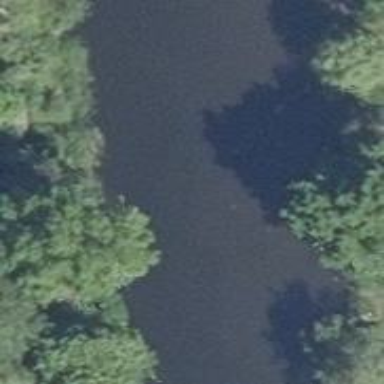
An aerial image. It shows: River with riverbank.